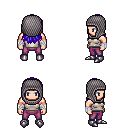
a pixel art fantasy rpg character, male body template, human, light skin, white pirate shirt, magenta pants, blue unkempt hairstyle, chain hood, white cloth bandages, metal boots, four views (front, back, left, right), 2x2 character sprite sheet, small pixel art, hard edges, no anti-aliasing